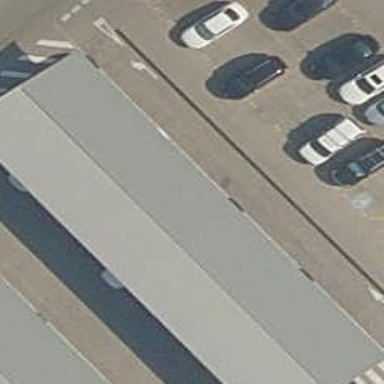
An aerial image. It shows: Carport structure.